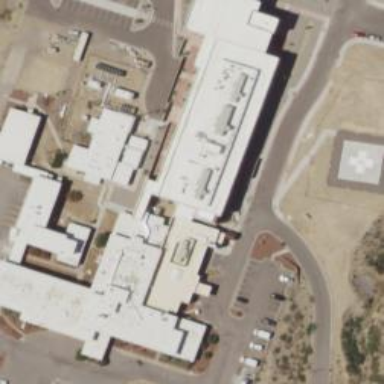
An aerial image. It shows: Healthcare facility identified as hospital.